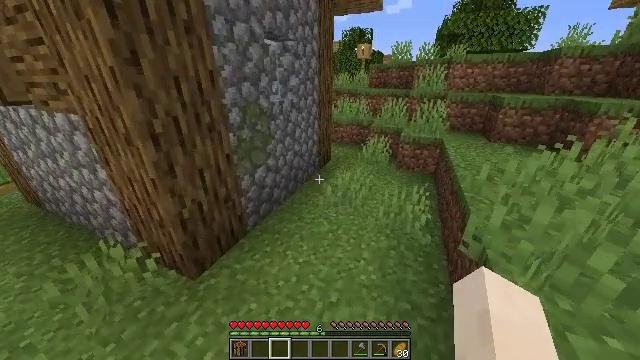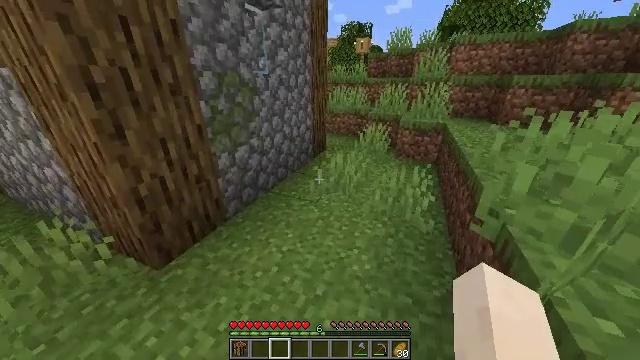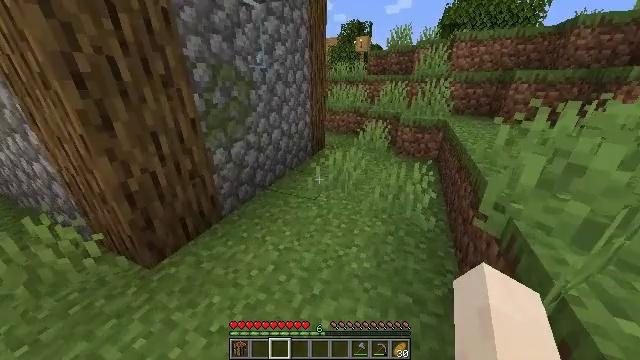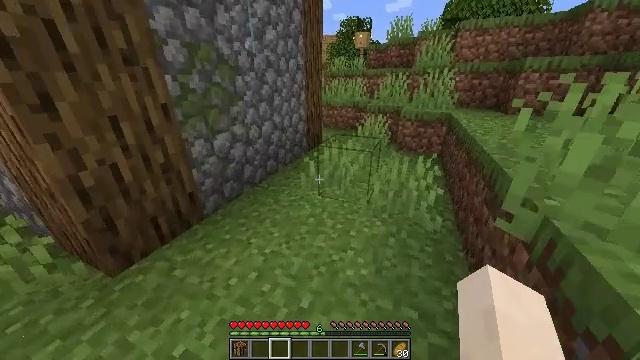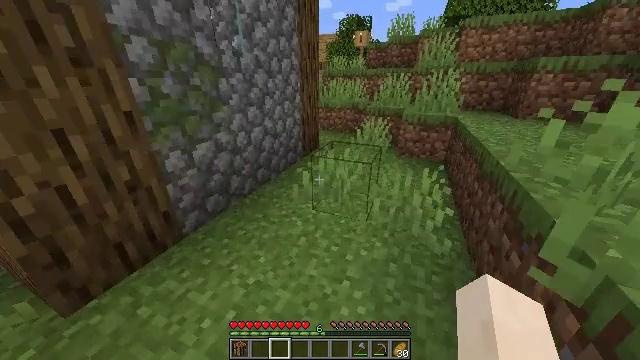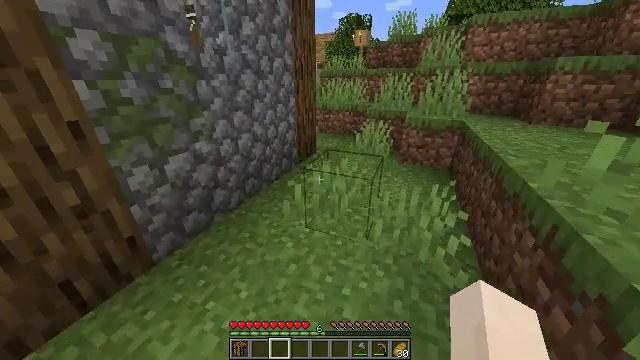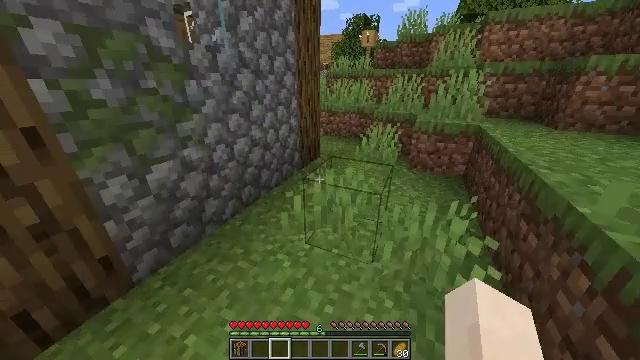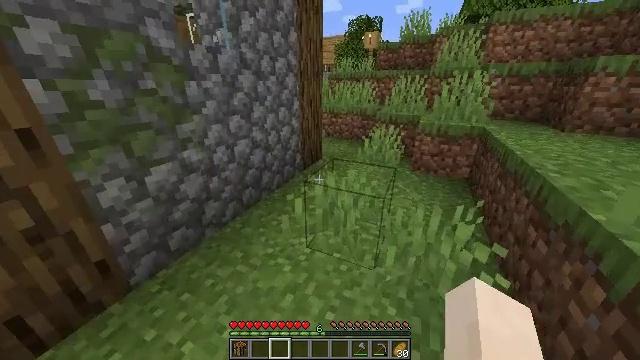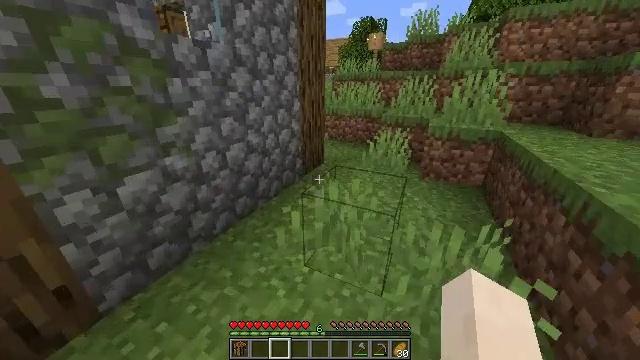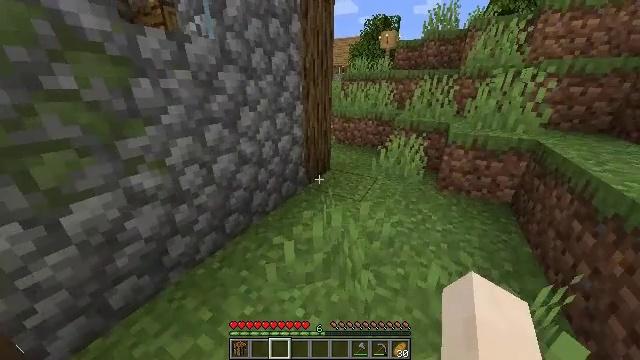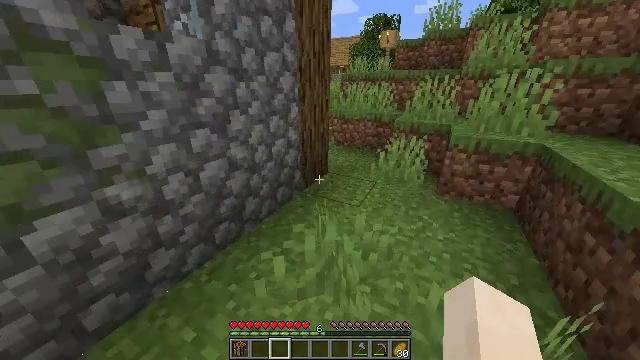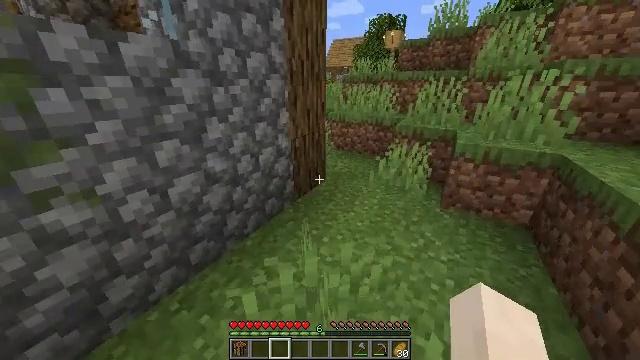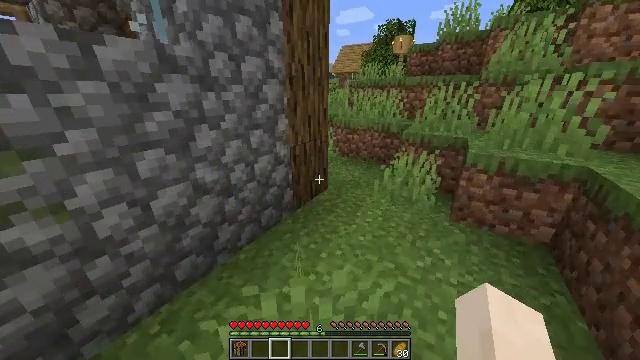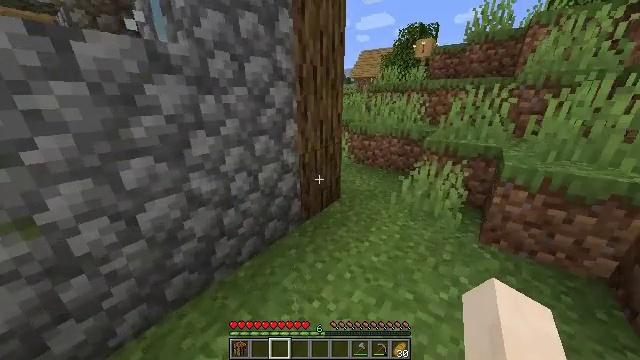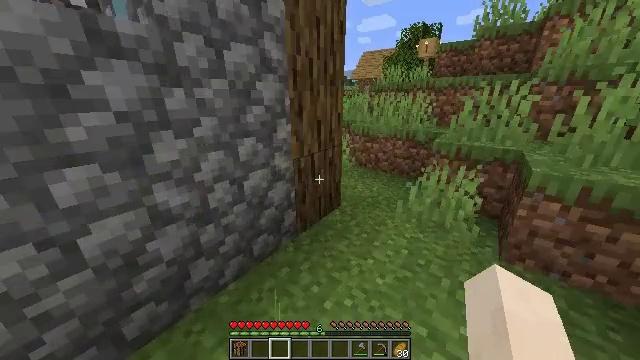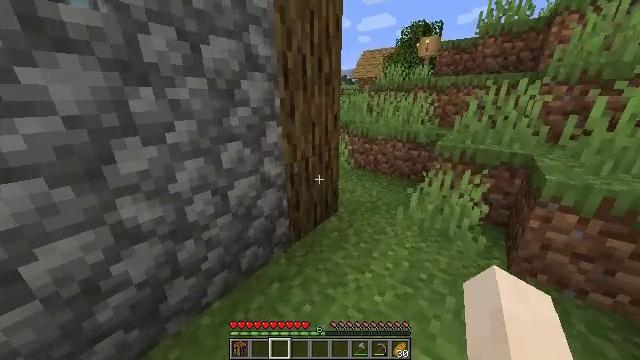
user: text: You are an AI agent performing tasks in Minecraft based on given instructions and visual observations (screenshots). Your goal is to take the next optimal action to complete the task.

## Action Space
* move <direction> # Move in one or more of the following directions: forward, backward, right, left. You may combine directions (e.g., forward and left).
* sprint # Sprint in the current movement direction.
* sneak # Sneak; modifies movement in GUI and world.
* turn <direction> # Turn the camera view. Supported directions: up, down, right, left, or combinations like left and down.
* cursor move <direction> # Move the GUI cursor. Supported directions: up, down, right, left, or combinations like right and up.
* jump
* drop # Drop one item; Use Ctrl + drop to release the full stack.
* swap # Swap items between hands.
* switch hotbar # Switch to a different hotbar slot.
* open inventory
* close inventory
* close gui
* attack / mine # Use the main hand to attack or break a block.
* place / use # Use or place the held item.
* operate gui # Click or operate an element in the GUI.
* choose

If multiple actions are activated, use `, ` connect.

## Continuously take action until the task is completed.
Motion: motion action
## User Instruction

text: Break the smithing table to move it.
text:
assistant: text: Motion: move forward, sprint
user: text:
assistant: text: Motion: move forward, sprint
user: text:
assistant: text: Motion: move forward, sprint
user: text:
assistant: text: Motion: move forward, sprint
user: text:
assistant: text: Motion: move forward, sprint
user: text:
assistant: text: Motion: move forward, sprint, turn left
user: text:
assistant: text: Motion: move forward, sprint
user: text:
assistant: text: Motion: move forward, sprint
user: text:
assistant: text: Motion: move forward and move right, sprint, turn left
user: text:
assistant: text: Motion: move forward and move right, sprint
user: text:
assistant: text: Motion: move forward and move right, sprint, turn left
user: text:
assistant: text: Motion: move forward, sprint, turn left and up
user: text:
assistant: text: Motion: move forward, sprint, turn left and up
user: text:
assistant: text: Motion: move forward, sprint
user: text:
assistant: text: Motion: move forward and move right, sprint
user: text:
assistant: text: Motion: move forward and move right, sprint
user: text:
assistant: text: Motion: move forward, sprint
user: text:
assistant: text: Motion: move forward, sprint
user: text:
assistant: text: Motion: move forward, sprint, turn left
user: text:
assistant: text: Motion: move forward, sprint, turn left
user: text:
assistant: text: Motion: move forward and move right, sprint, turn left and up
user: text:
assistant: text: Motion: move forward and move right, sprint, turn left and up
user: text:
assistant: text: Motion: move forward and move right, sprint, turn left
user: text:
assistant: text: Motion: move forward, sprint, turn left
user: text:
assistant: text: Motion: move forward and move right, sprint, turn left
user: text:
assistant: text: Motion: move forward and move right, sprint, turn left
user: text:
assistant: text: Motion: move forward and move right, sprint, turn left
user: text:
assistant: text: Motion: move forward and move right, sprint, turn left and up
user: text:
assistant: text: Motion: move forward and move right, sprint, turn left and up
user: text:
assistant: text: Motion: move forward, sprint, turn left and up